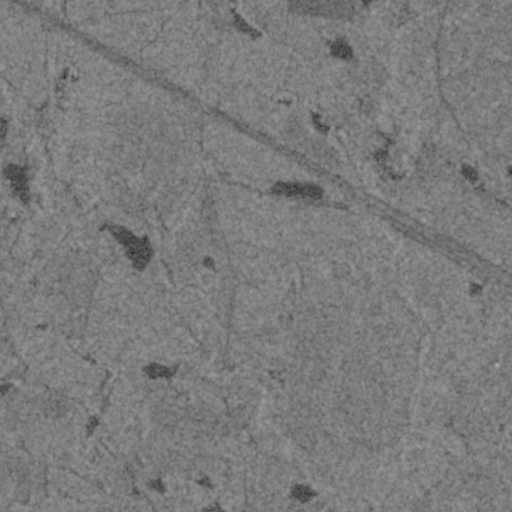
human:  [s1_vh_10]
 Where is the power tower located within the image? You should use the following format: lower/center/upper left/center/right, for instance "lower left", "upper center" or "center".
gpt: The power tower is located in the upper of the image.
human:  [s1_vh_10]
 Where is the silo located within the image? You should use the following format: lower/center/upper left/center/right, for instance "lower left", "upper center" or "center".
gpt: The silo is located in the upper center of the image.
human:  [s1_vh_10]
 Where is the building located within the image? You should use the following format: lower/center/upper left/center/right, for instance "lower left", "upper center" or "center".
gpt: The building is located in the upper center of the image.
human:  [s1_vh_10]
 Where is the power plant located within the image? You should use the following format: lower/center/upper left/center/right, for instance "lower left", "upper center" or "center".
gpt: There is no power plant in the image.

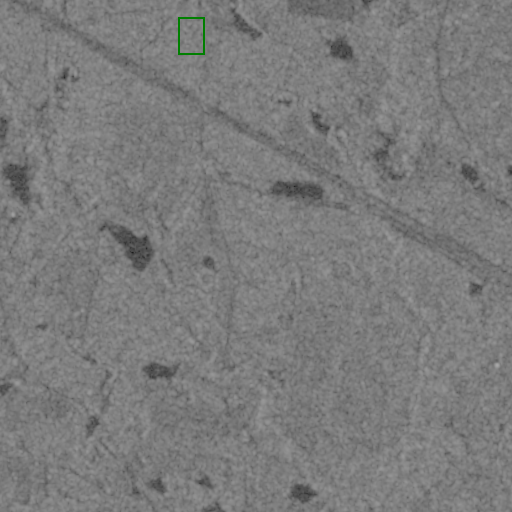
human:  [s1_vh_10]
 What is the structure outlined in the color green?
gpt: The structure outlined in green is a building.
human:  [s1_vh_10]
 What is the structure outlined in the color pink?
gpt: There is no pink outline.